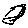
Label: fish